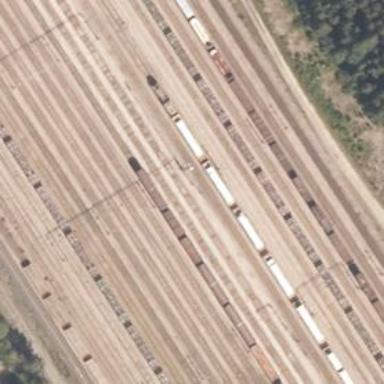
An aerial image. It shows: Railway yard.